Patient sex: F
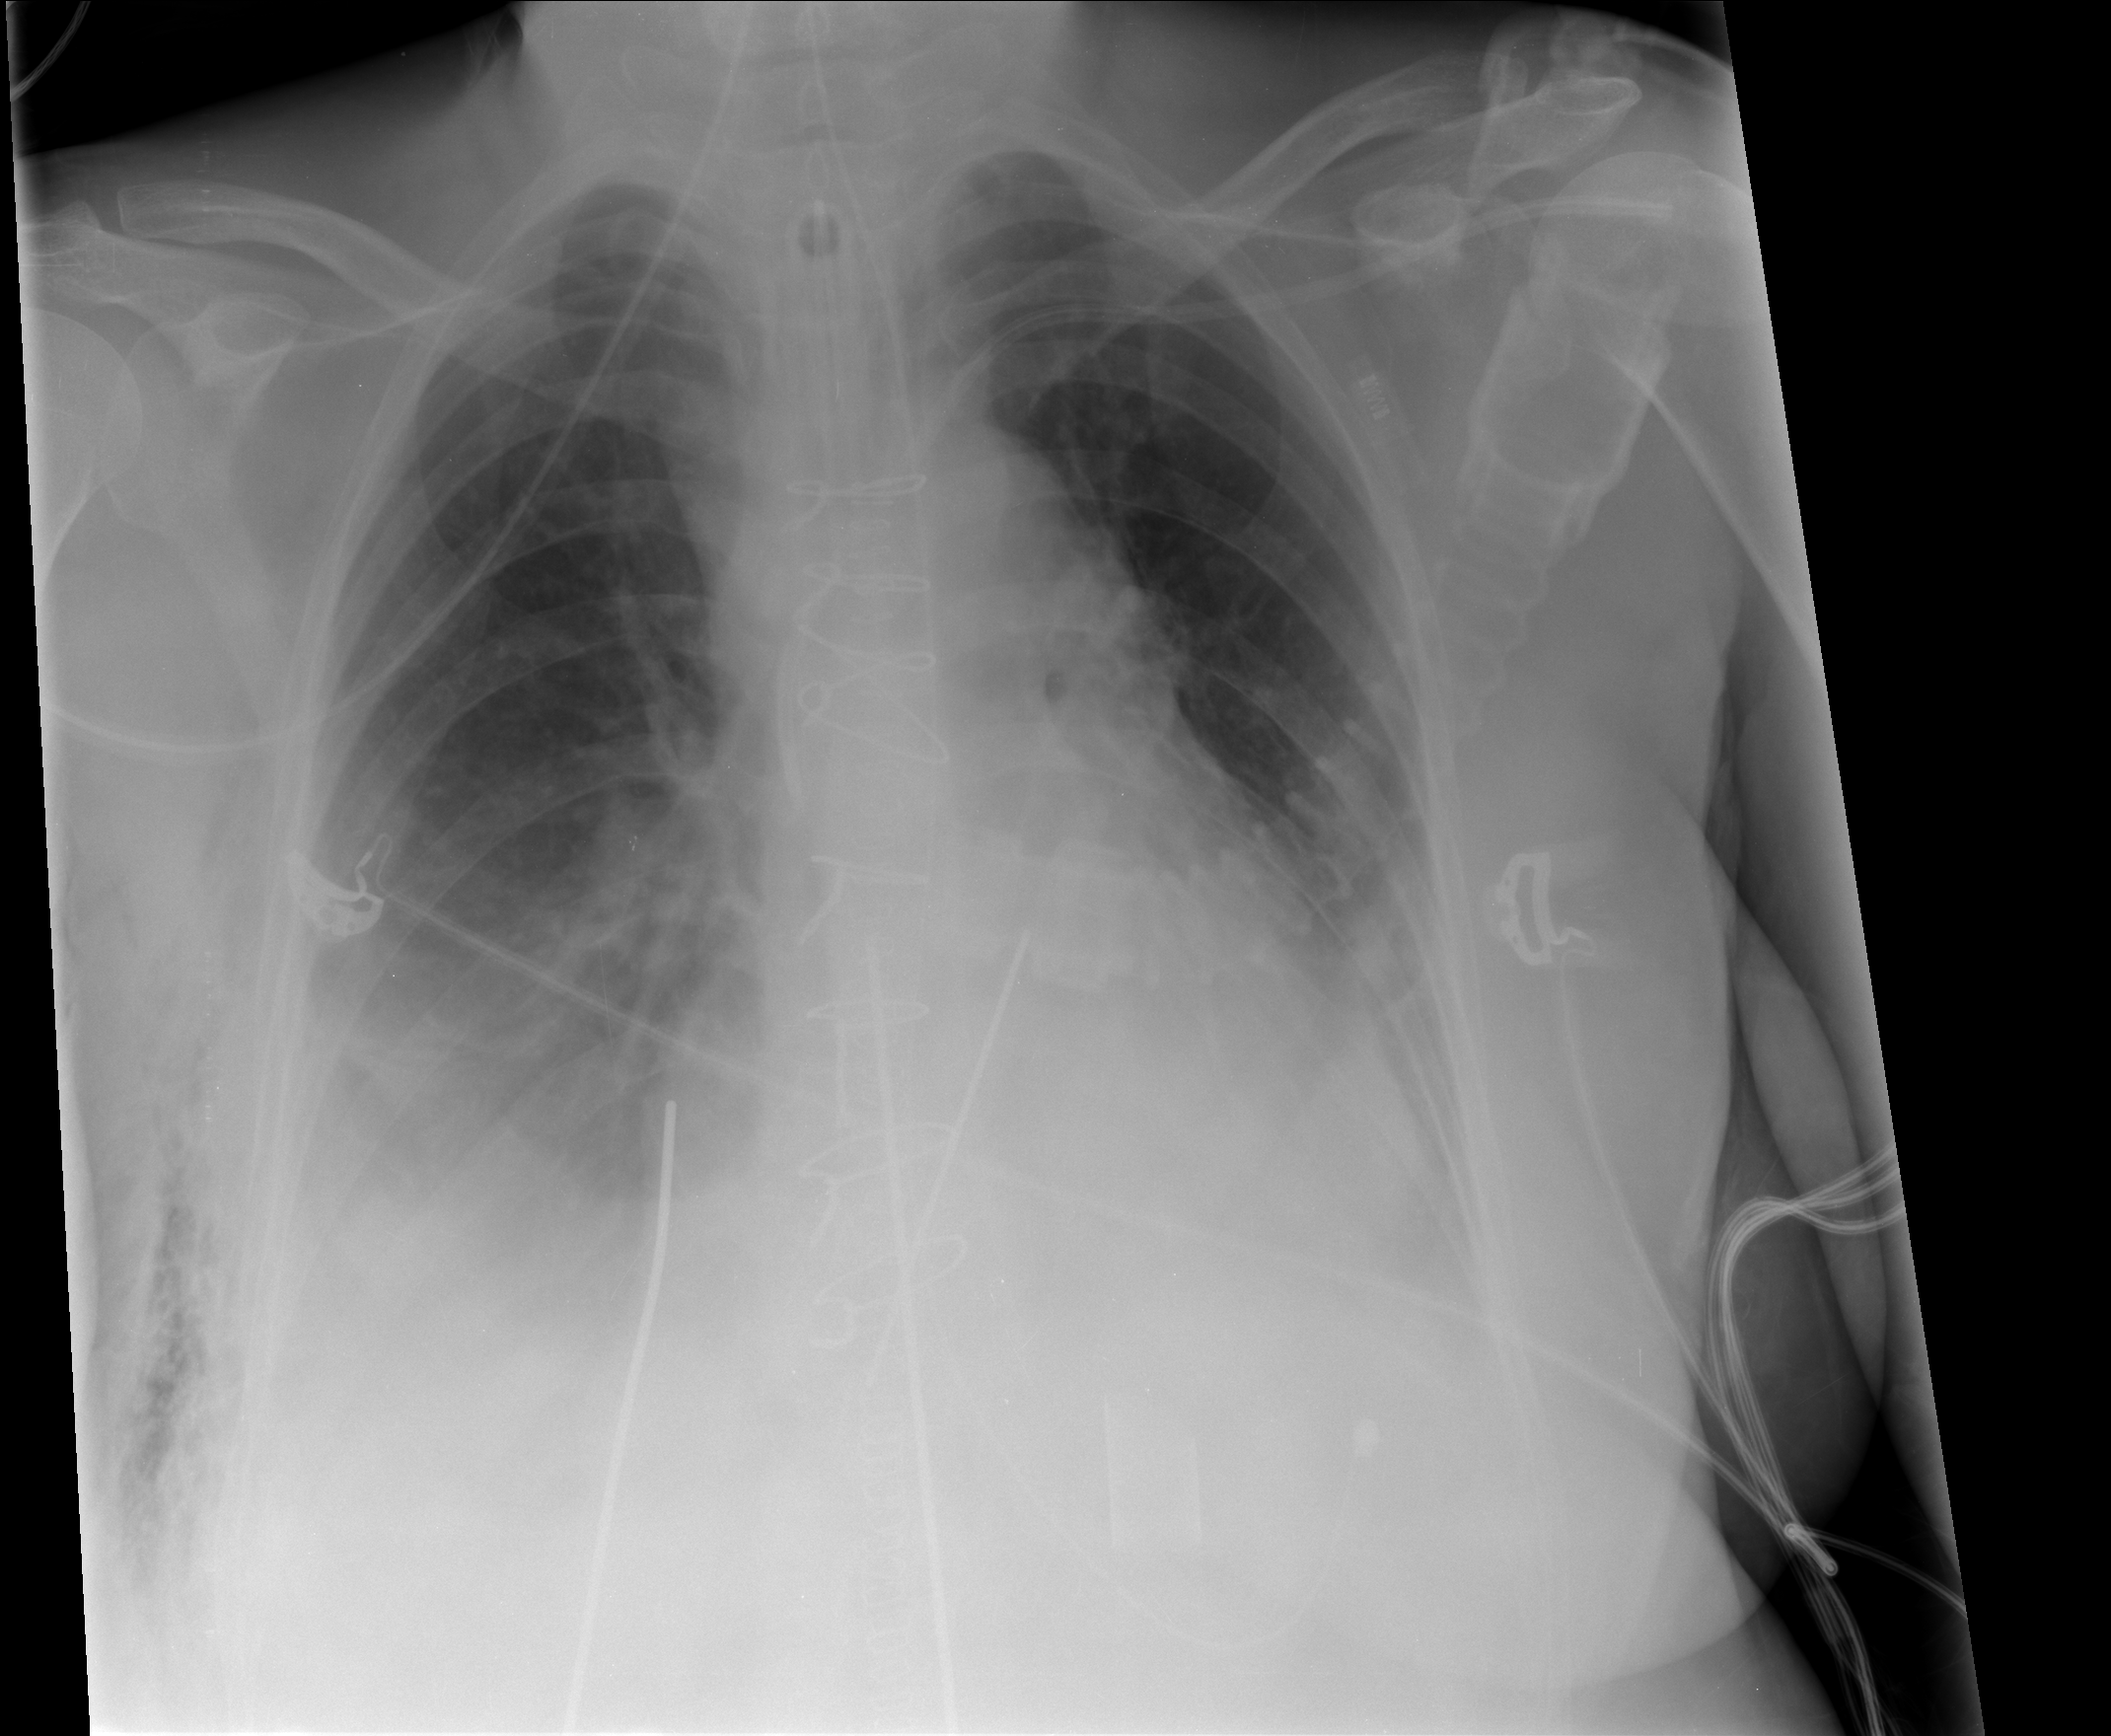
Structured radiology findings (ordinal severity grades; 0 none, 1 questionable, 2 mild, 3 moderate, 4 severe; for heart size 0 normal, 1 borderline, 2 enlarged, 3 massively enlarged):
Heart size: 0
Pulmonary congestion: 0
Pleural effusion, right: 2
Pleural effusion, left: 0
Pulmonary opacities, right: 0
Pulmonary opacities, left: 1
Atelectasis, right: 2
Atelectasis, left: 1